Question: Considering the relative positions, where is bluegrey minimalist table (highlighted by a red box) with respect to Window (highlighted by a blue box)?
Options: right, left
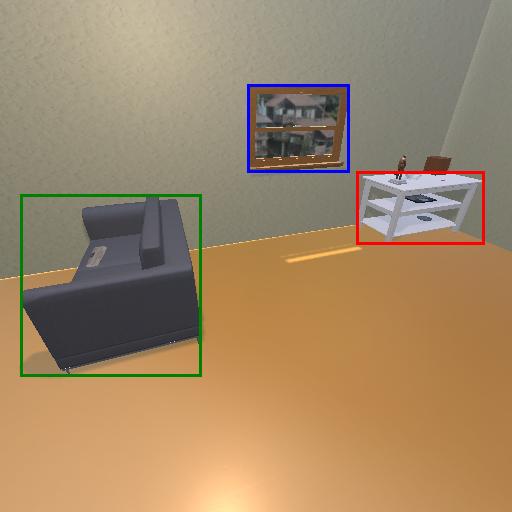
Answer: right